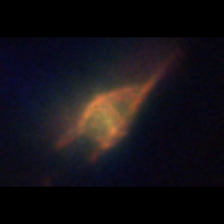
Taxon: Ceratium
Group: Dinoflagellates